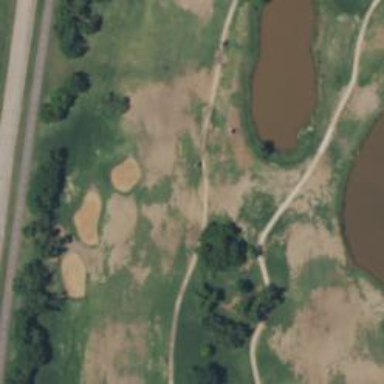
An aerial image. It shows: Path for both roads and golfers.